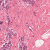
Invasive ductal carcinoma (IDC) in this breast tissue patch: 0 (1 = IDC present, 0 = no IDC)